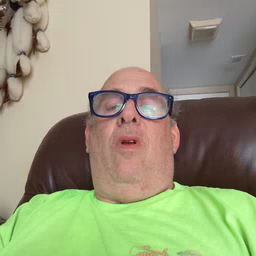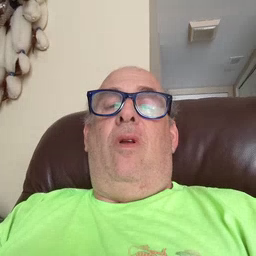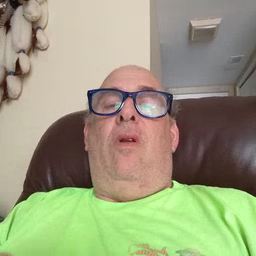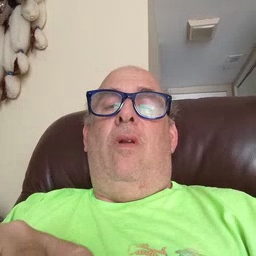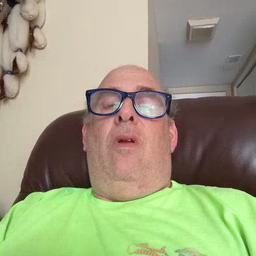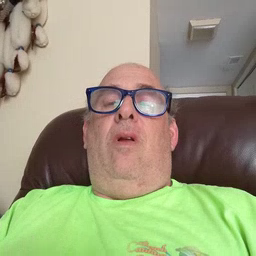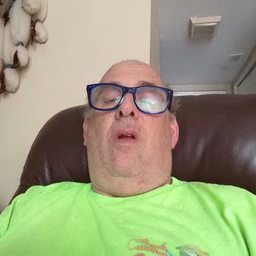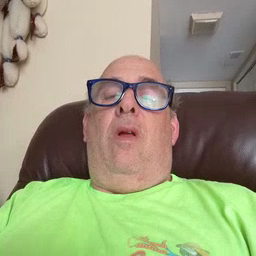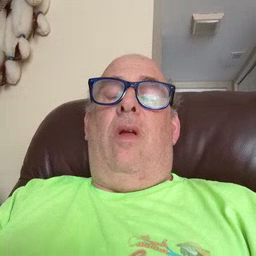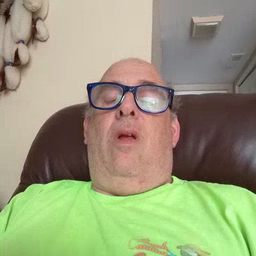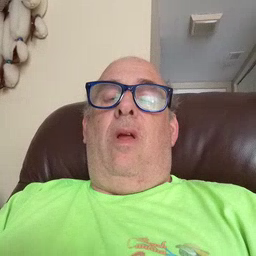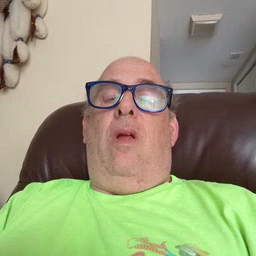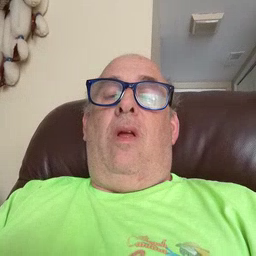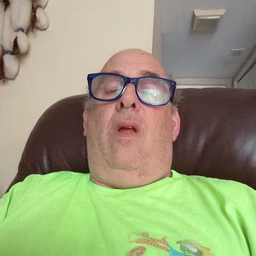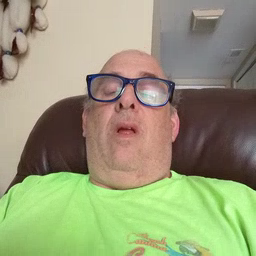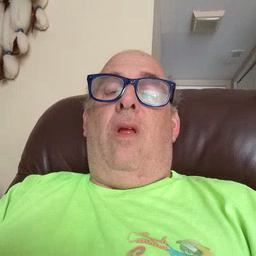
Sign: yucky